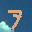
Label: 7